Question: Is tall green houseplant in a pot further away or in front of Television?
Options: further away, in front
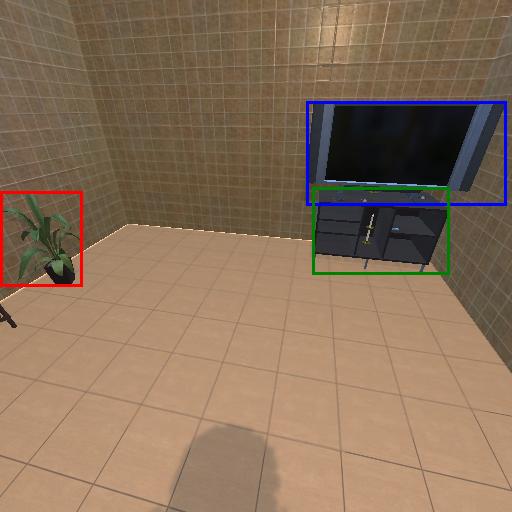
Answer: further away